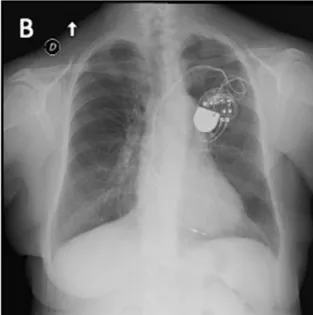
(B) Tocilizumab administration led to bilateral improvement with a decrease in the density and in the extension of lung thicknesses (X-ray).
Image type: radiology (x_ray)